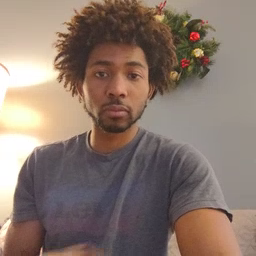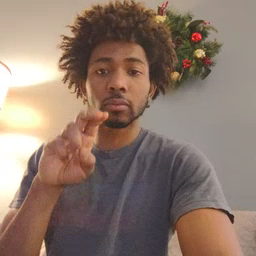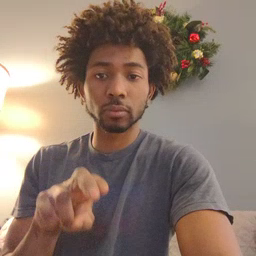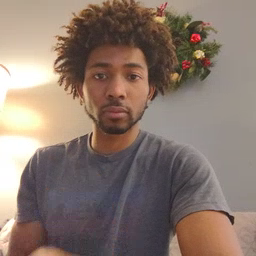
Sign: chair